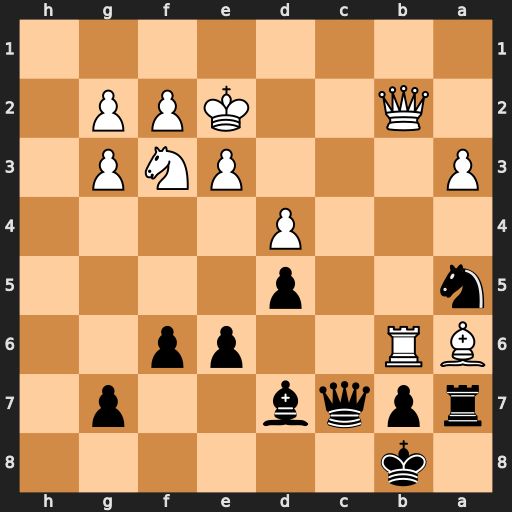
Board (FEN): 1k6/rpqb2p1/BR2pp2/n2p4/3P4/P3PNP1/1Q2KPP1/8
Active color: b
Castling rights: -
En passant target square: -
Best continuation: Rxa6 Rxa6 Qc4+ Ke1 Qxa6